Field crop: maize
Growth stage: 2
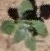
Species: chenopodium